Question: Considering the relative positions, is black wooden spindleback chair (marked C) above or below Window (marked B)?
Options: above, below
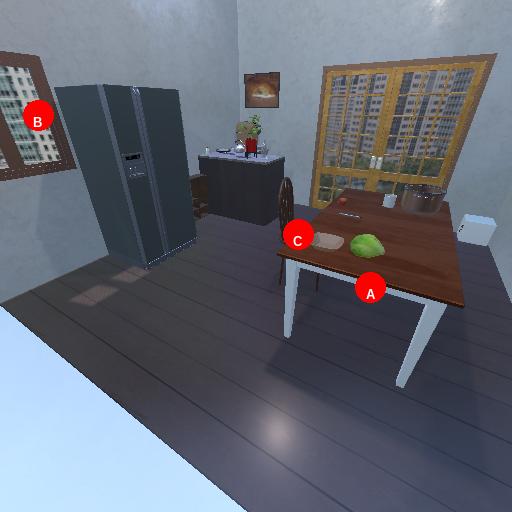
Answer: above